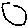
Label: circle